Interaction volume radius: 5 \u00c5
Interaction volume height: 25 \u00c5
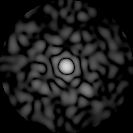
Disorder parameter: 0.8112